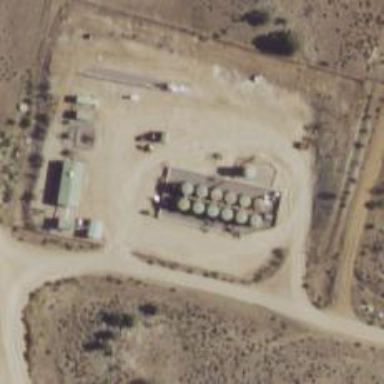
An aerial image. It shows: Storage tank that is man-made.